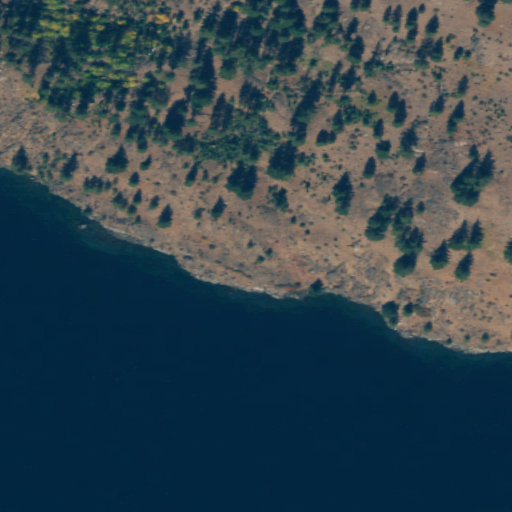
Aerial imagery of cape in Washington named Point No Point containing shrub, open water, evergreen forest, grassland, and herbaceous wetlands